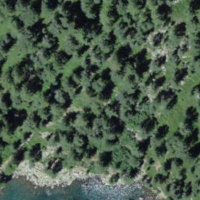
EUNIS habitat code: 43
Species observed at this site:
Lonicera caerulea